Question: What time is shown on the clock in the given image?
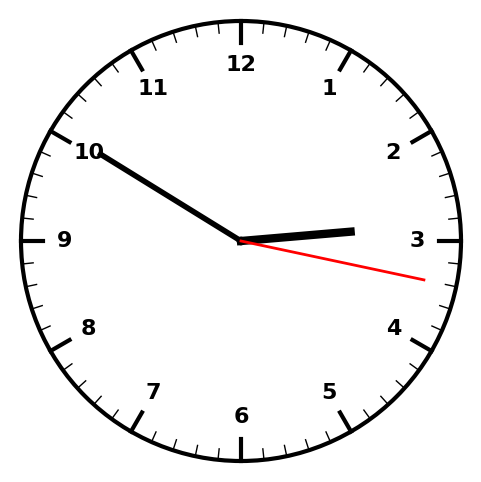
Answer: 02:50:17